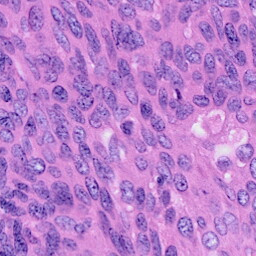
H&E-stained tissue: Cervix